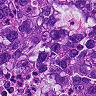
Metastatic tissue present: yes